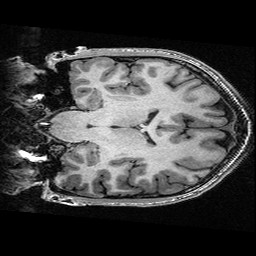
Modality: T1w
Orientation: coronal
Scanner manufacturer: ge
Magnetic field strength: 3 T
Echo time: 0.00318 s